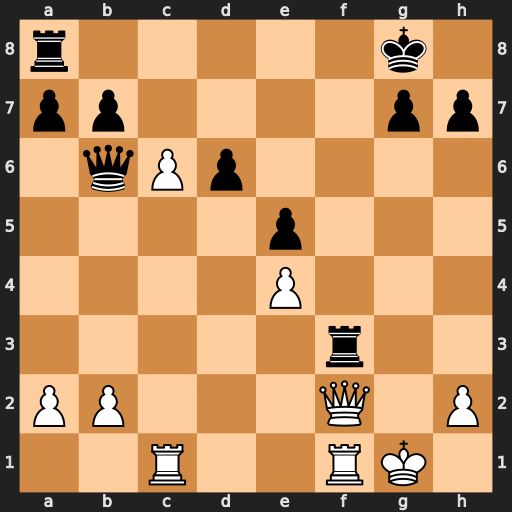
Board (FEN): r5k1/pp4pp/1qPp4/4p3/4P3/5r2/PP3Q1P/2R2RK1
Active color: w
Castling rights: -
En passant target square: -
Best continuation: Qxb6 Rxf1+ Kxf1 axb6 cxb7